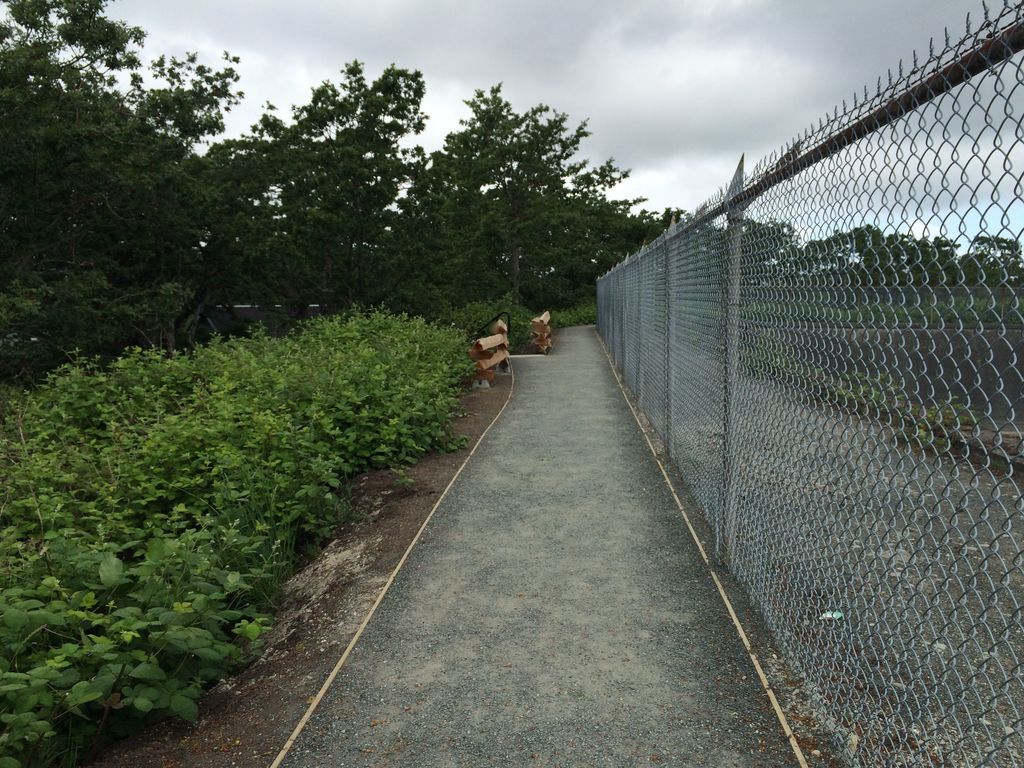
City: victoria